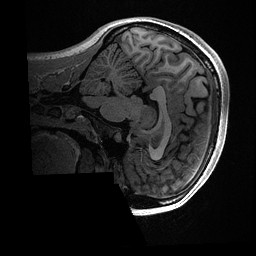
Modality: T1w
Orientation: sagittal
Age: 20
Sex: female
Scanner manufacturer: ge
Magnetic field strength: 3 T
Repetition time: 0.006952 s
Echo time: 0.00292 s